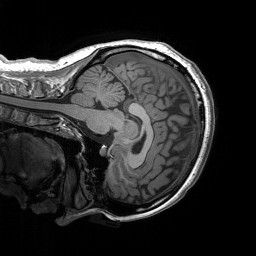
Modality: T1w
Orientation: sagittal
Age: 23